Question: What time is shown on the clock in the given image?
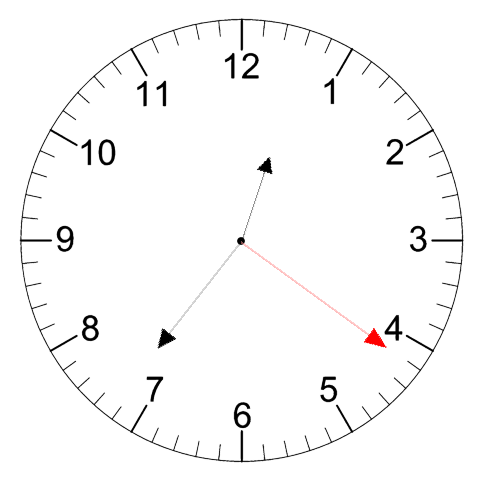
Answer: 12:36:21